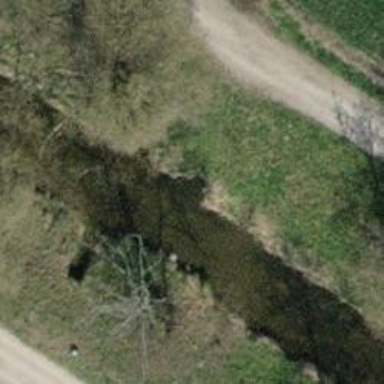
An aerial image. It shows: Culvert tunnel underneath ditch.